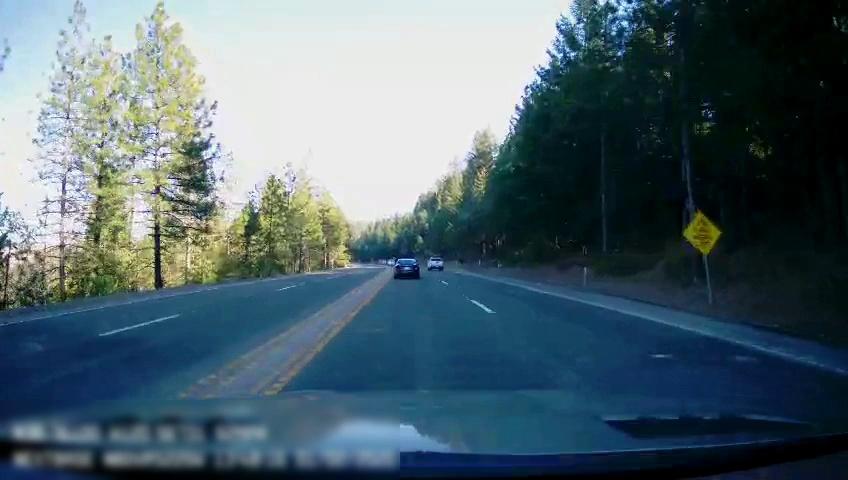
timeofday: Day
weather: Sunny
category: Drivable Space
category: Vehicles | Car
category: Vehicles | Truck
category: Lanes | Alternate Lane
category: Lanes | Current Lane
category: Lanes | Current Lane
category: Lanes | Current Lane
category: Lanes | Opposite Lane
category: Lanes | Opposite Lane
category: Lanes | Opposite Lane
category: Traffic | Signs